Question: Excuse me if I phrased the title wrong, I am not great with math and don't know the right term, but I figure someone will edit it correctly.
I am creating a script in Lua and I have a target location and my location. I found the slope for it so at the moment I have X1, X2, Y1, Y2, and M(slope).
I do not know the math to add a new point with x distance away.
Sort of like this badly done MS paint example where the 2 black dots are target on the far right, and my location on the left, and then the green dot is what I want.

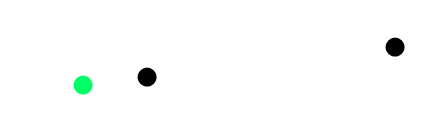
Answer: I'm going to assume that
1. The black point on the left is (X1, Y1)
2. The black point on the right is (X2, Y2)
3. The slope M = (Y2 - Y1)/(X2 - X1)
This means that the straight line between (X1, Y1) and (X2, Y2) are all the points (X,Y) where
'''
Y = Y1 + M (X-X1)
'''
Define the distance D between (X1, Y1) and (X2, Y2), which is given by
'''
D = Math.sqrt((X2 - X1)2 + (Y2 - Y1)2)
'''
where 'Math.sqrt(...)' is the square root function. If you want a point on that straight line to be a distance 'd' from (X1, Y1) then there are two such points, one to the left of (X1, Y1) and one to the right of (X1, Y1). The coordinates of those two points are
'''
(X1 + (X2 - X1) d/D, Y1 + (Y2 - Y1) d/D)
'''
and
'''
(X1 - (X2 - X1) d/D, Y1 - (Y2 - Y1) d/D)
'''
The first point, with the '+' sign, is the point that's a distance 'd' from (X1, Y1) in the direction of (X2, Y2). The second point with the '-' sign, is the point that's a distance 'd' from (X1, Y1) but in the direction away from (X2, Y2). If the case you want is always as shown in the diagram, then the answer is always to take the second point with the '-' sign.